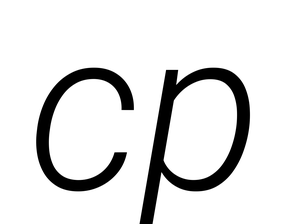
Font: Roboto-Italic_Light_Italic